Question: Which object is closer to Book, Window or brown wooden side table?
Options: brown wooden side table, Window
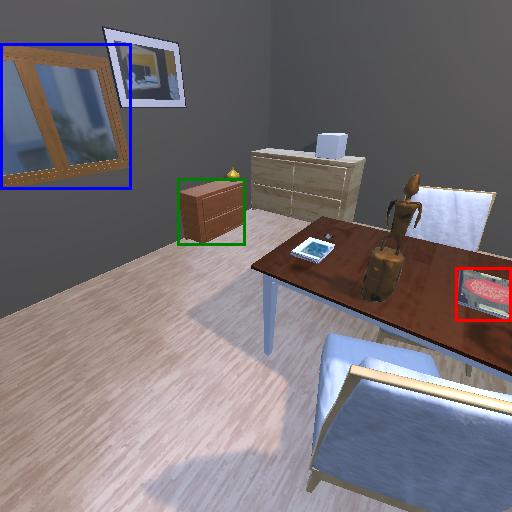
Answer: brown wooden side table